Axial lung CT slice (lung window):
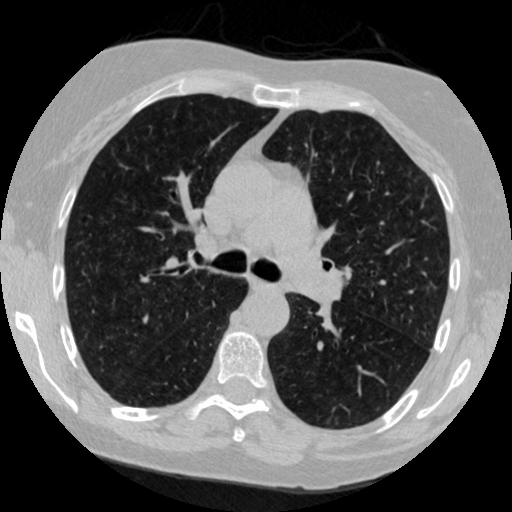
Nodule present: no